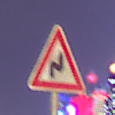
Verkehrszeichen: DoppelkurveRechts
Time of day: Night
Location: Outdoor (Urban)
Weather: PartlyCloudy
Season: NotSpecified
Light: Natural